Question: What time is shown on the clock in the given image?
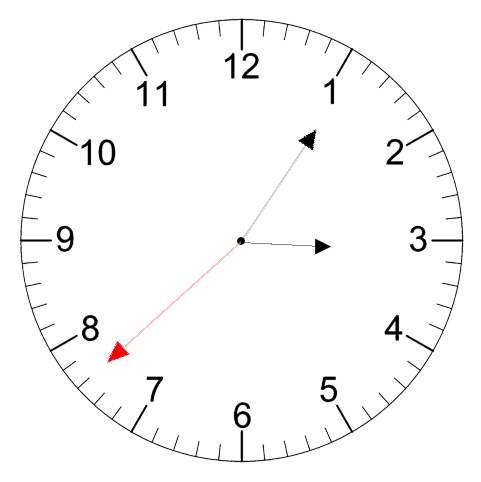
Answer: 03:05:38